Field crop: tomato
Growth stage: 2
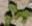
Species: solanum